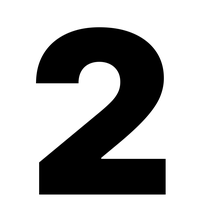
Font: Inter_Black